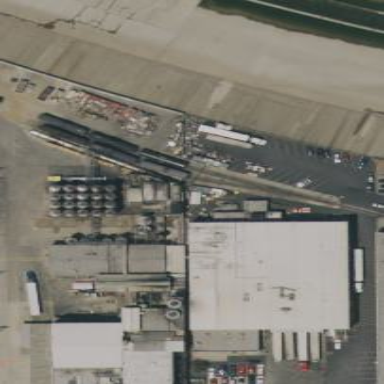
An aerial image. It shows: Factory building.